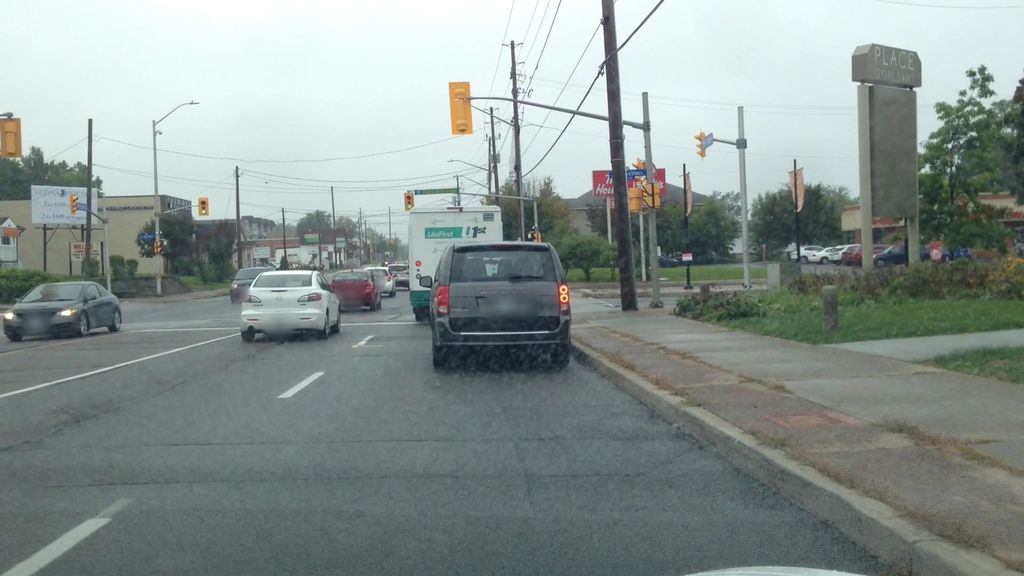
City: ottawa-gatineau